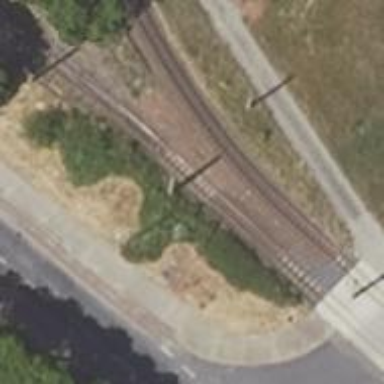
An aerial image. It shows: Railway switch with the turnout side on the left.